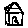
Label: house